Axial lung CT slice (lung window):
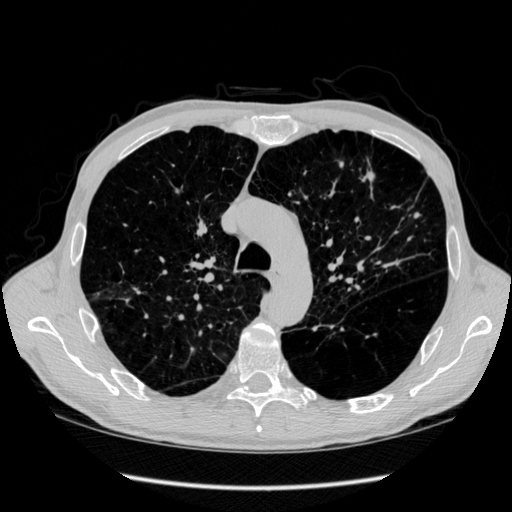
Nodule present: yes
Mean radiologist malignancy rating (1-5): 4